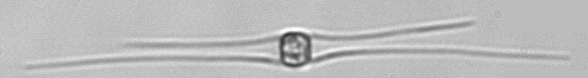
Label: Chaetoceros_danicus